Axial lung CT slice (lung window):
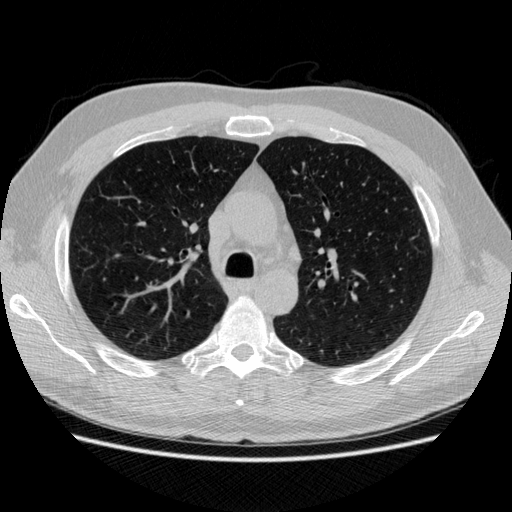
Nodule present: no